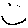
Label: smiley face